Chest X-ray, PA view. Patient: 27 years old, sex M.
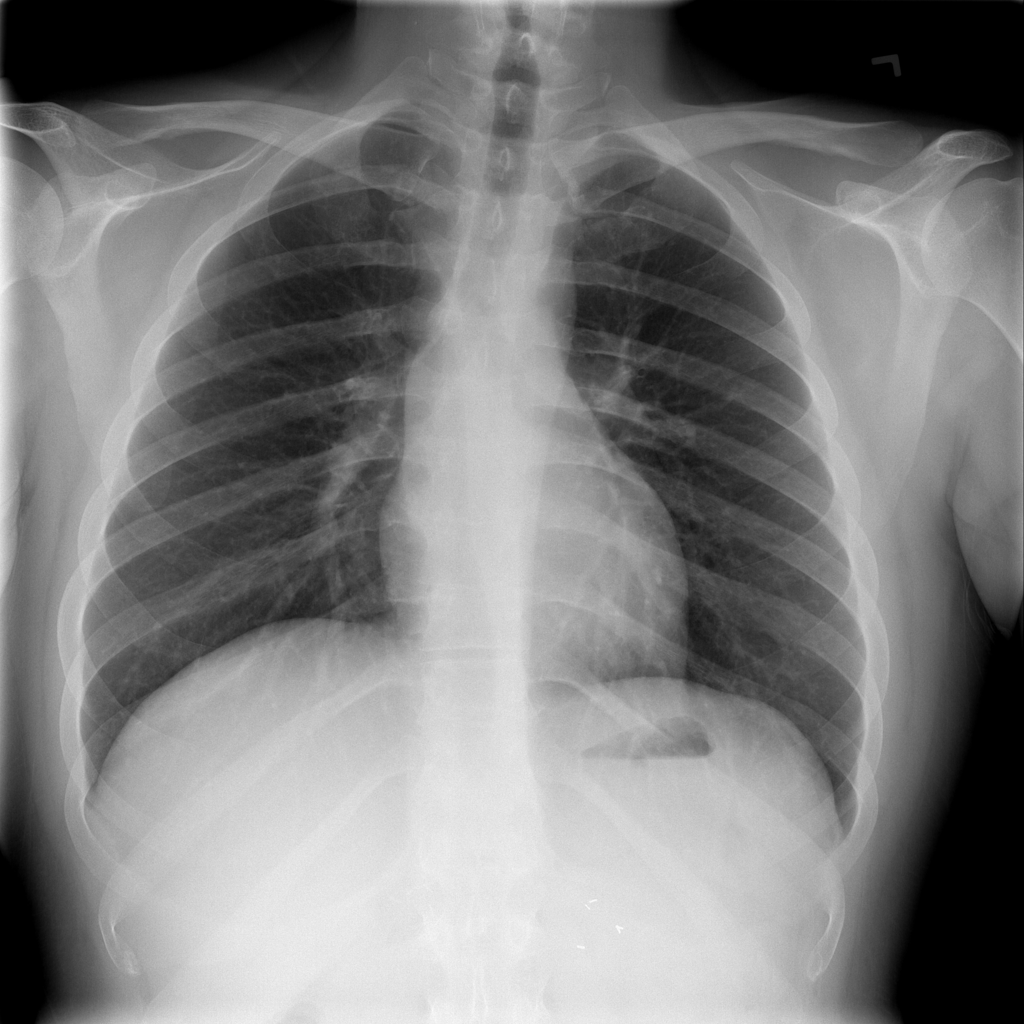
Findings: Atelectasis